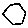
Label: hexagon